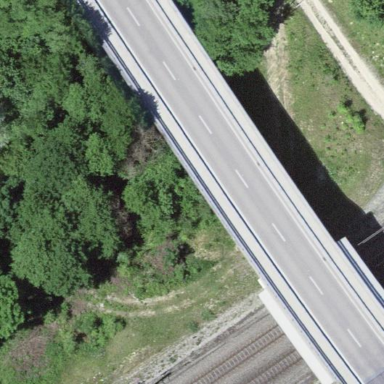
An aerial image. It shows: Man-made bridge.